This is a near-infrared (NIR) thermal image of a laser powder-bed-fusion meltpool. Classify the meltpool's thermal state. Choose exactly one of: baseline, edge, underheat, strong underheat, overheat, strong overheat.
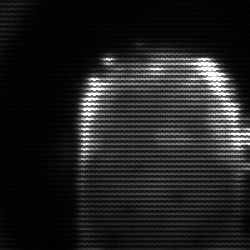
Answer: baseline